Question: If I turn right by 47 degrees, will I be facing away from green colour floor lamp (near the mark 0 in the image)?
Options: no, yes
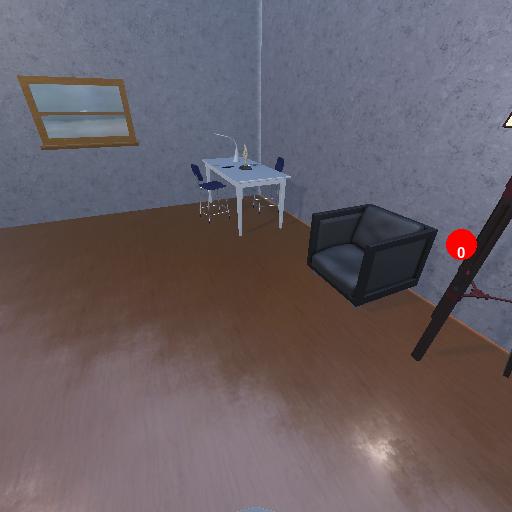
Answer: no